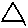
Label: triangle